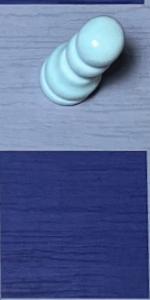
Label: Empty